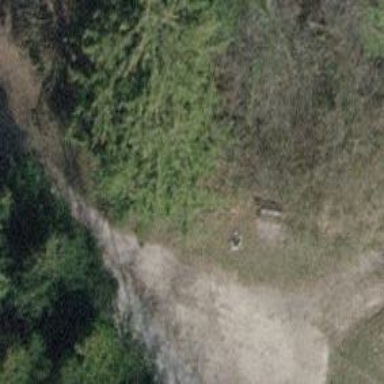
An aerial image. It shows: Brown bench in the vicinity.